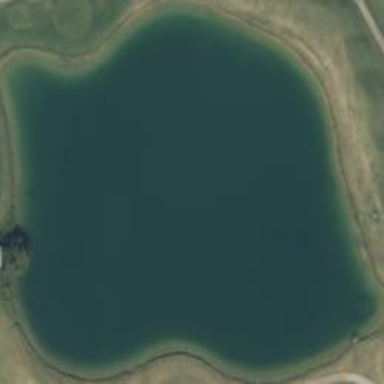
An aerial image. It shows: Picturesque scene of golf course with lateral water hazard.